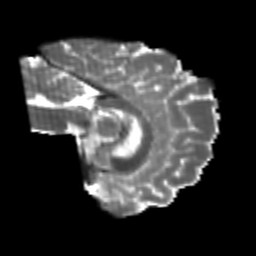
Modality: T2w
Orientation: sagittal
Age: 20
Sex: female
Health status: healthy
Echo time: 0.074 s